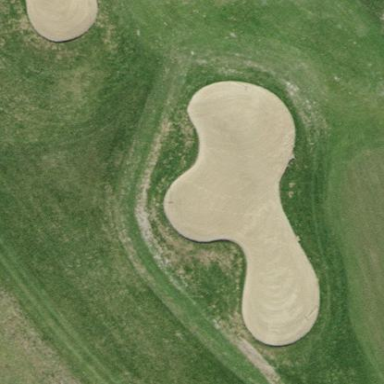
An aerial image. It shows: Grassy area with golf cart path.